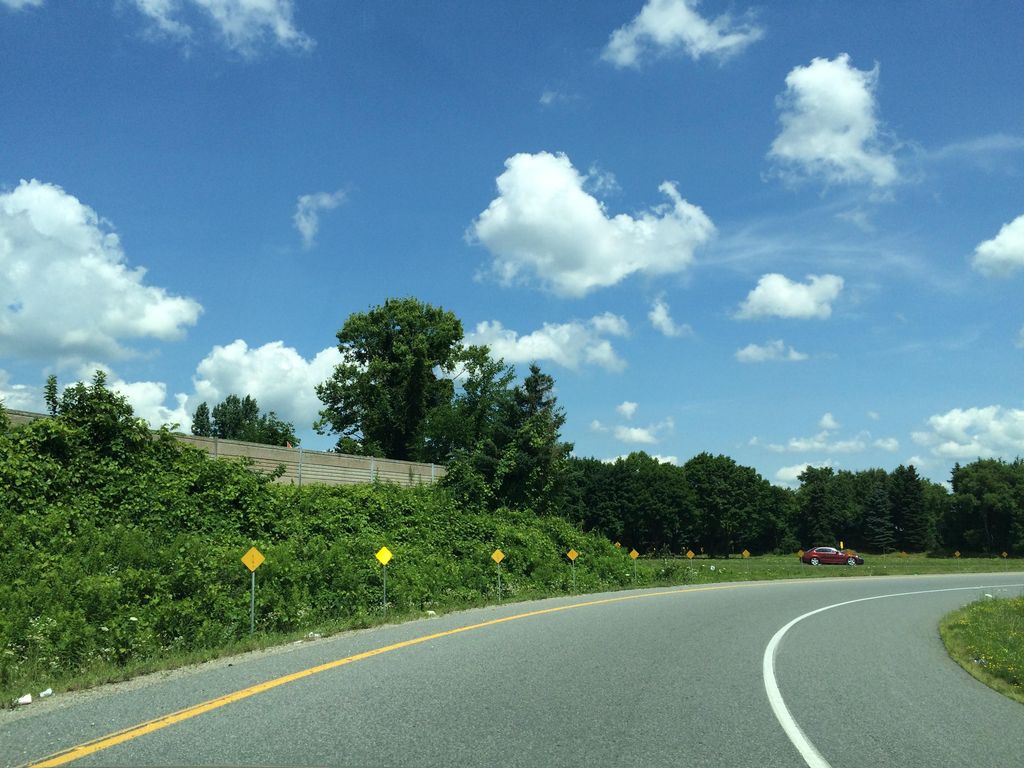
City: hamilton